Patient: sex F, age 60
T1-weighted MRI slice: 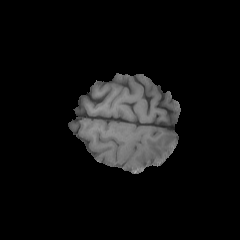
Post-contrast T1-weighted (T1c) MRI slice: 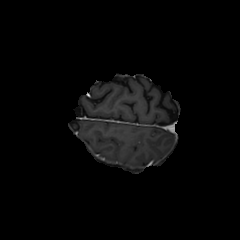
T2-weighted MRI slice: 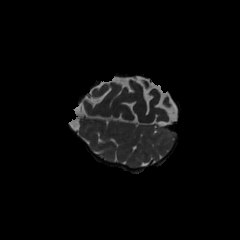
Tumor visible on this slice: no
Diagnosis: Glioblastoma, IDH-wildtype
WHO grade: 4